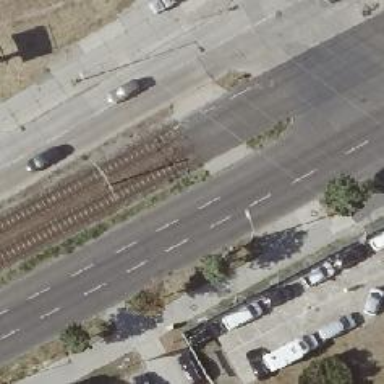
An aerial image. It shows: Unmarked crossing with pedestrian island.